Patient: sex F, age 76
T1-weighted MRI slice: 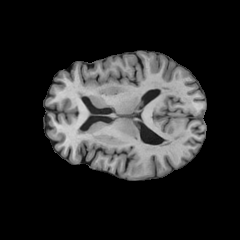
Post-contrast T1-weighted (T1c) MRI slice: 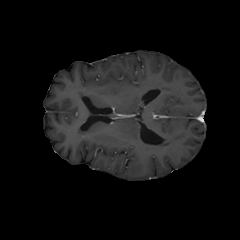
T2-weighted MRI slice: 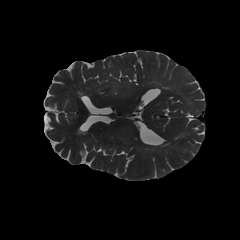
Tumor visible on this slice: yes
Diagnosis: Glioblastoma, IDH-wildtype
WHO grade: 4